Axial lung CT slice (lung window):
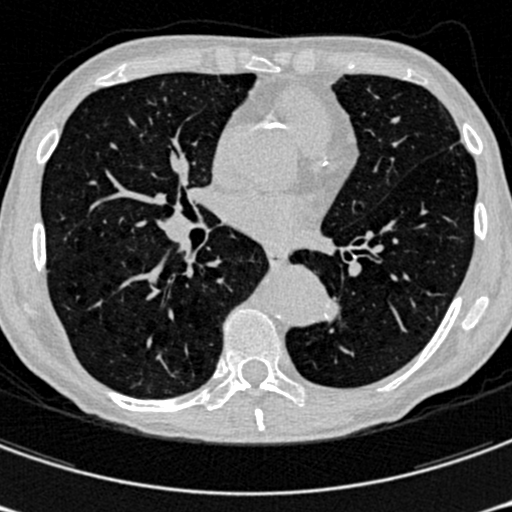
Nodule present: no